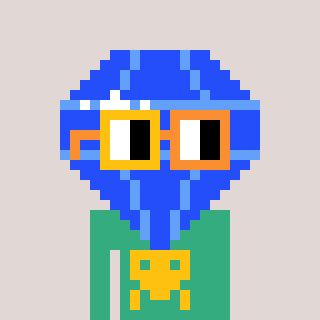
a pixel art character with square yellow and orange glasses, a blue diamond-shaped head and a teal-colored body on a warm background